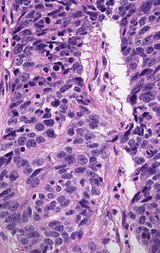
Tumor epithelial tissue: yes
Tumor-associated stroma tissue: yes
Normal tissue: no